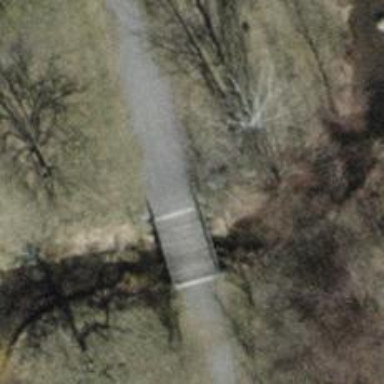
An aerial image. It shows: Footway on bridge.